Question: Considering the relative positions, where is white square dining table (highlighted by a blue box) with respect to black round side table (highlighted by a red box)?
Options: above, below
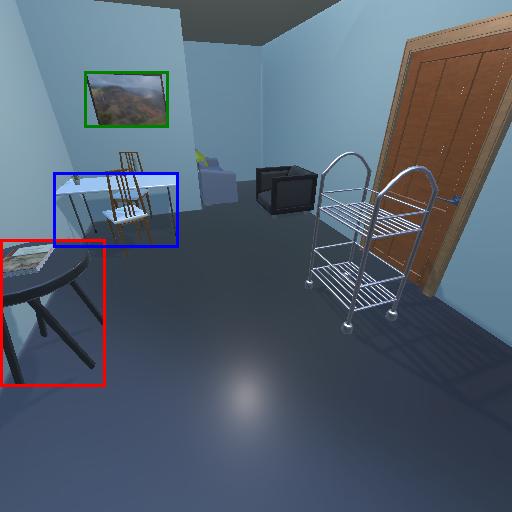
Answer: above